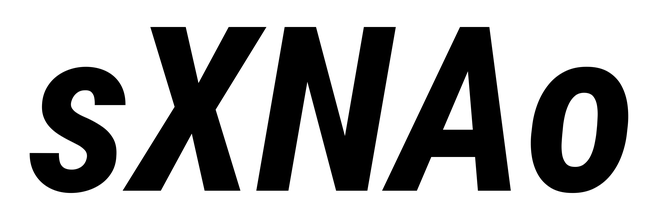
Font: Roboto-Italic_Condensed_Bold_Italic